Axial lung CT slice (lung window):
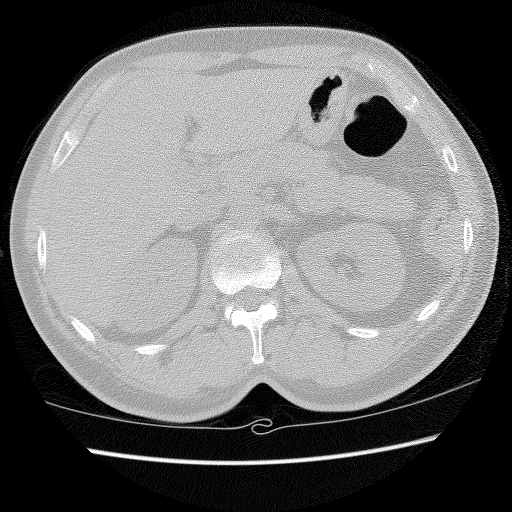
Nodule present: no